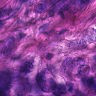
Metastatic tissue present: yes